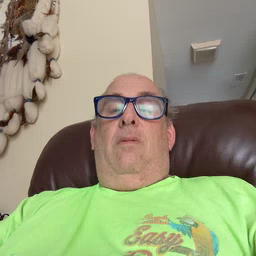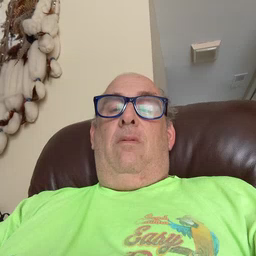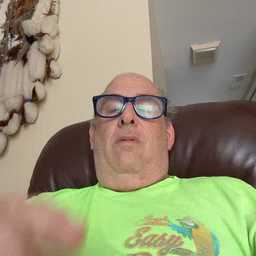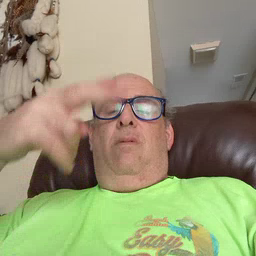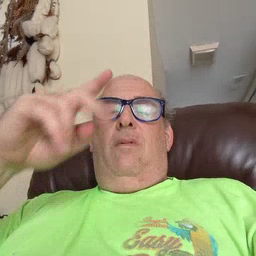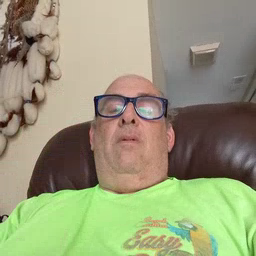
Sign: high